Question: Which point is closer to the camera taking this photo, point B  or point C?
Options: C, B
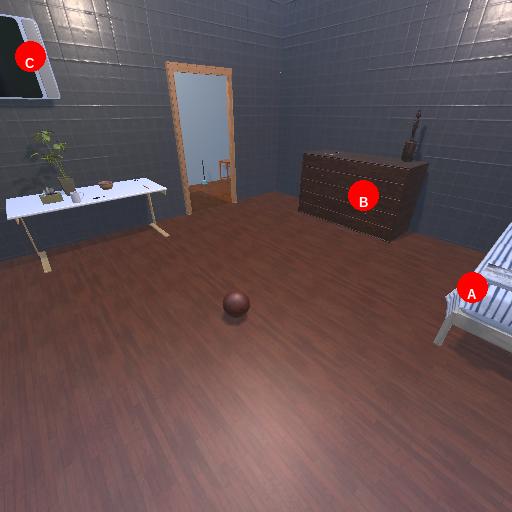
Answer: C